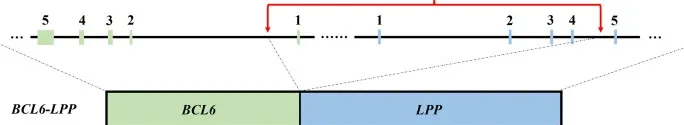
Schematic representation of the BCL6-LPP fusion in Case 2. An 838 kb-sized deletion of chromosome 3q27.3-3q28 (base 187461439 on chromosome 3q27 to base 188299507 on chromosome 3q28), resulting in a fusion of the BCL6 with the LPP gene.
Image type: chart (chart)